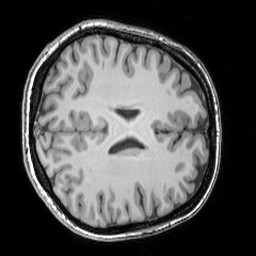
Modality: T1w
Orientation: axial
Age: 24
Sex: female
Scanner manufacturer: siemens
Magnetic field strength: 3 T
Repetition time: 1.9 s
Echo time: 0.00444 s